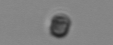
Label: nanoplankton_mix